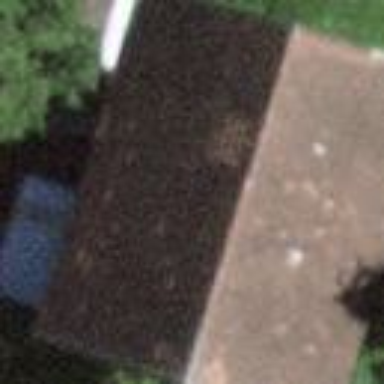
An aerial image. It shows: Barn.